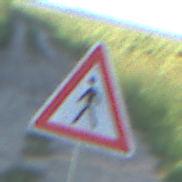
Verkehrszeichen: FussgaengerRechts
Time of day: MorningAfternoon
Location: Outdoor (RoadRail)
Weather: Clear
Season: NotSpecified
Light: Natural